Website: walmart
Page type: account-selection
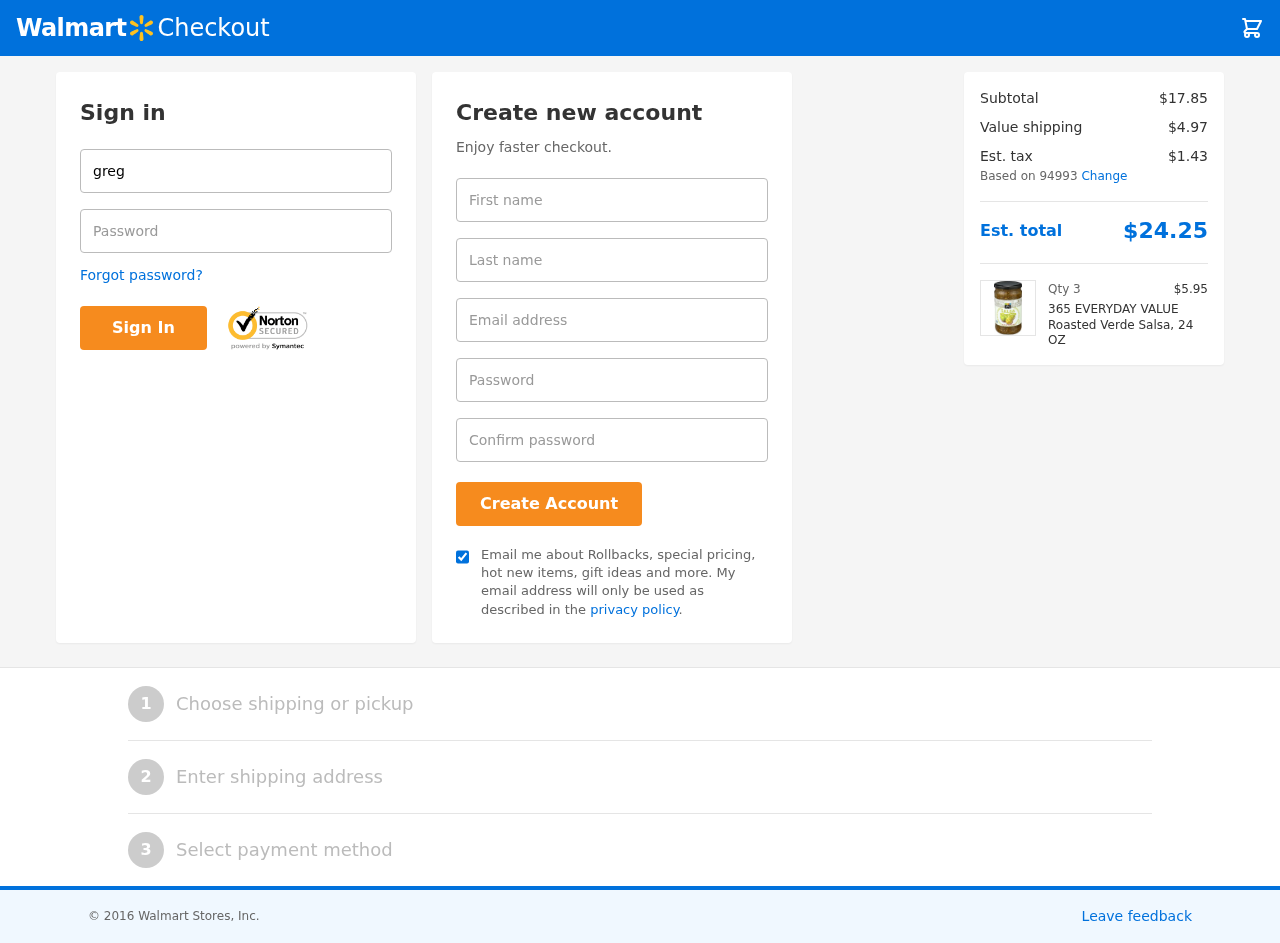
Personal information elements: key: PII_EMAIL
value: gregory.miller@hotmail.com
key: PII_FIRSTNAME
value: Gregory
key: PII_LASTNAME
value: Miller
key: PII_LOGIN_USERNAME
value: gregory.miller
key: PII_POSTCODE
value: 94993
Product elements: key: PRODUCT1_NAME
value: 365 EVERYDAY VALUE Roasted Verde Salsa, 24 OZ
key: PRODUCT1_PRICE
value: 5.95
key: PRODUCT1_QUANTITY
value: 3
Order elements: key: ORDER_SUBTOTAL
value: $17.85
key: ORDER_SHIPPING_COST
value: $4.97
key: ORDER_TAX
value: $1.43
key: ORDER_TOTAL
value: $24.25